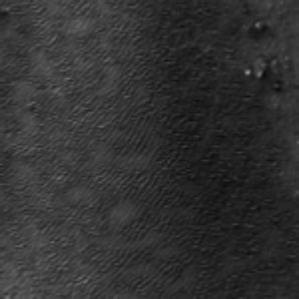
Label: frost